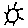
Label: sun